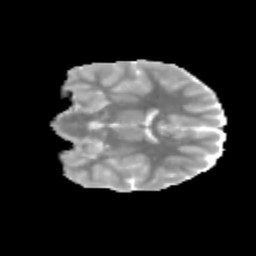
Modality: MD
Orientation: coronal
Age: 11
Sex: male
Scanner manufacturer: siemens
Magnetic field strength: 3 T
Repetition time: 3.8 s
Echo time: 0.07 s